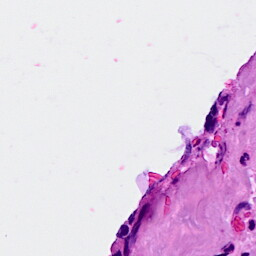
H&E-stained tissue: Breast